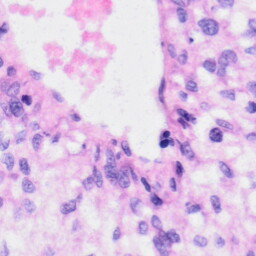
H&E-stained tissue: Liver